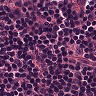
Metastatic tissue present: no